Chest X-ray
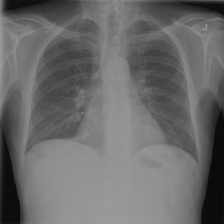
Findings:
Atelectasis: negative
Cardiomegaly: negative
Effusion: negative
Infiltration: positive
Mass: negative
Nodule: negative
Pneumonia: negative
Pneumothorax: negative
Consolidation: negative
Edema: negative
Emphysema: negative
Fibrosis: negative
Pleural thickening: negative
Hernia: negative